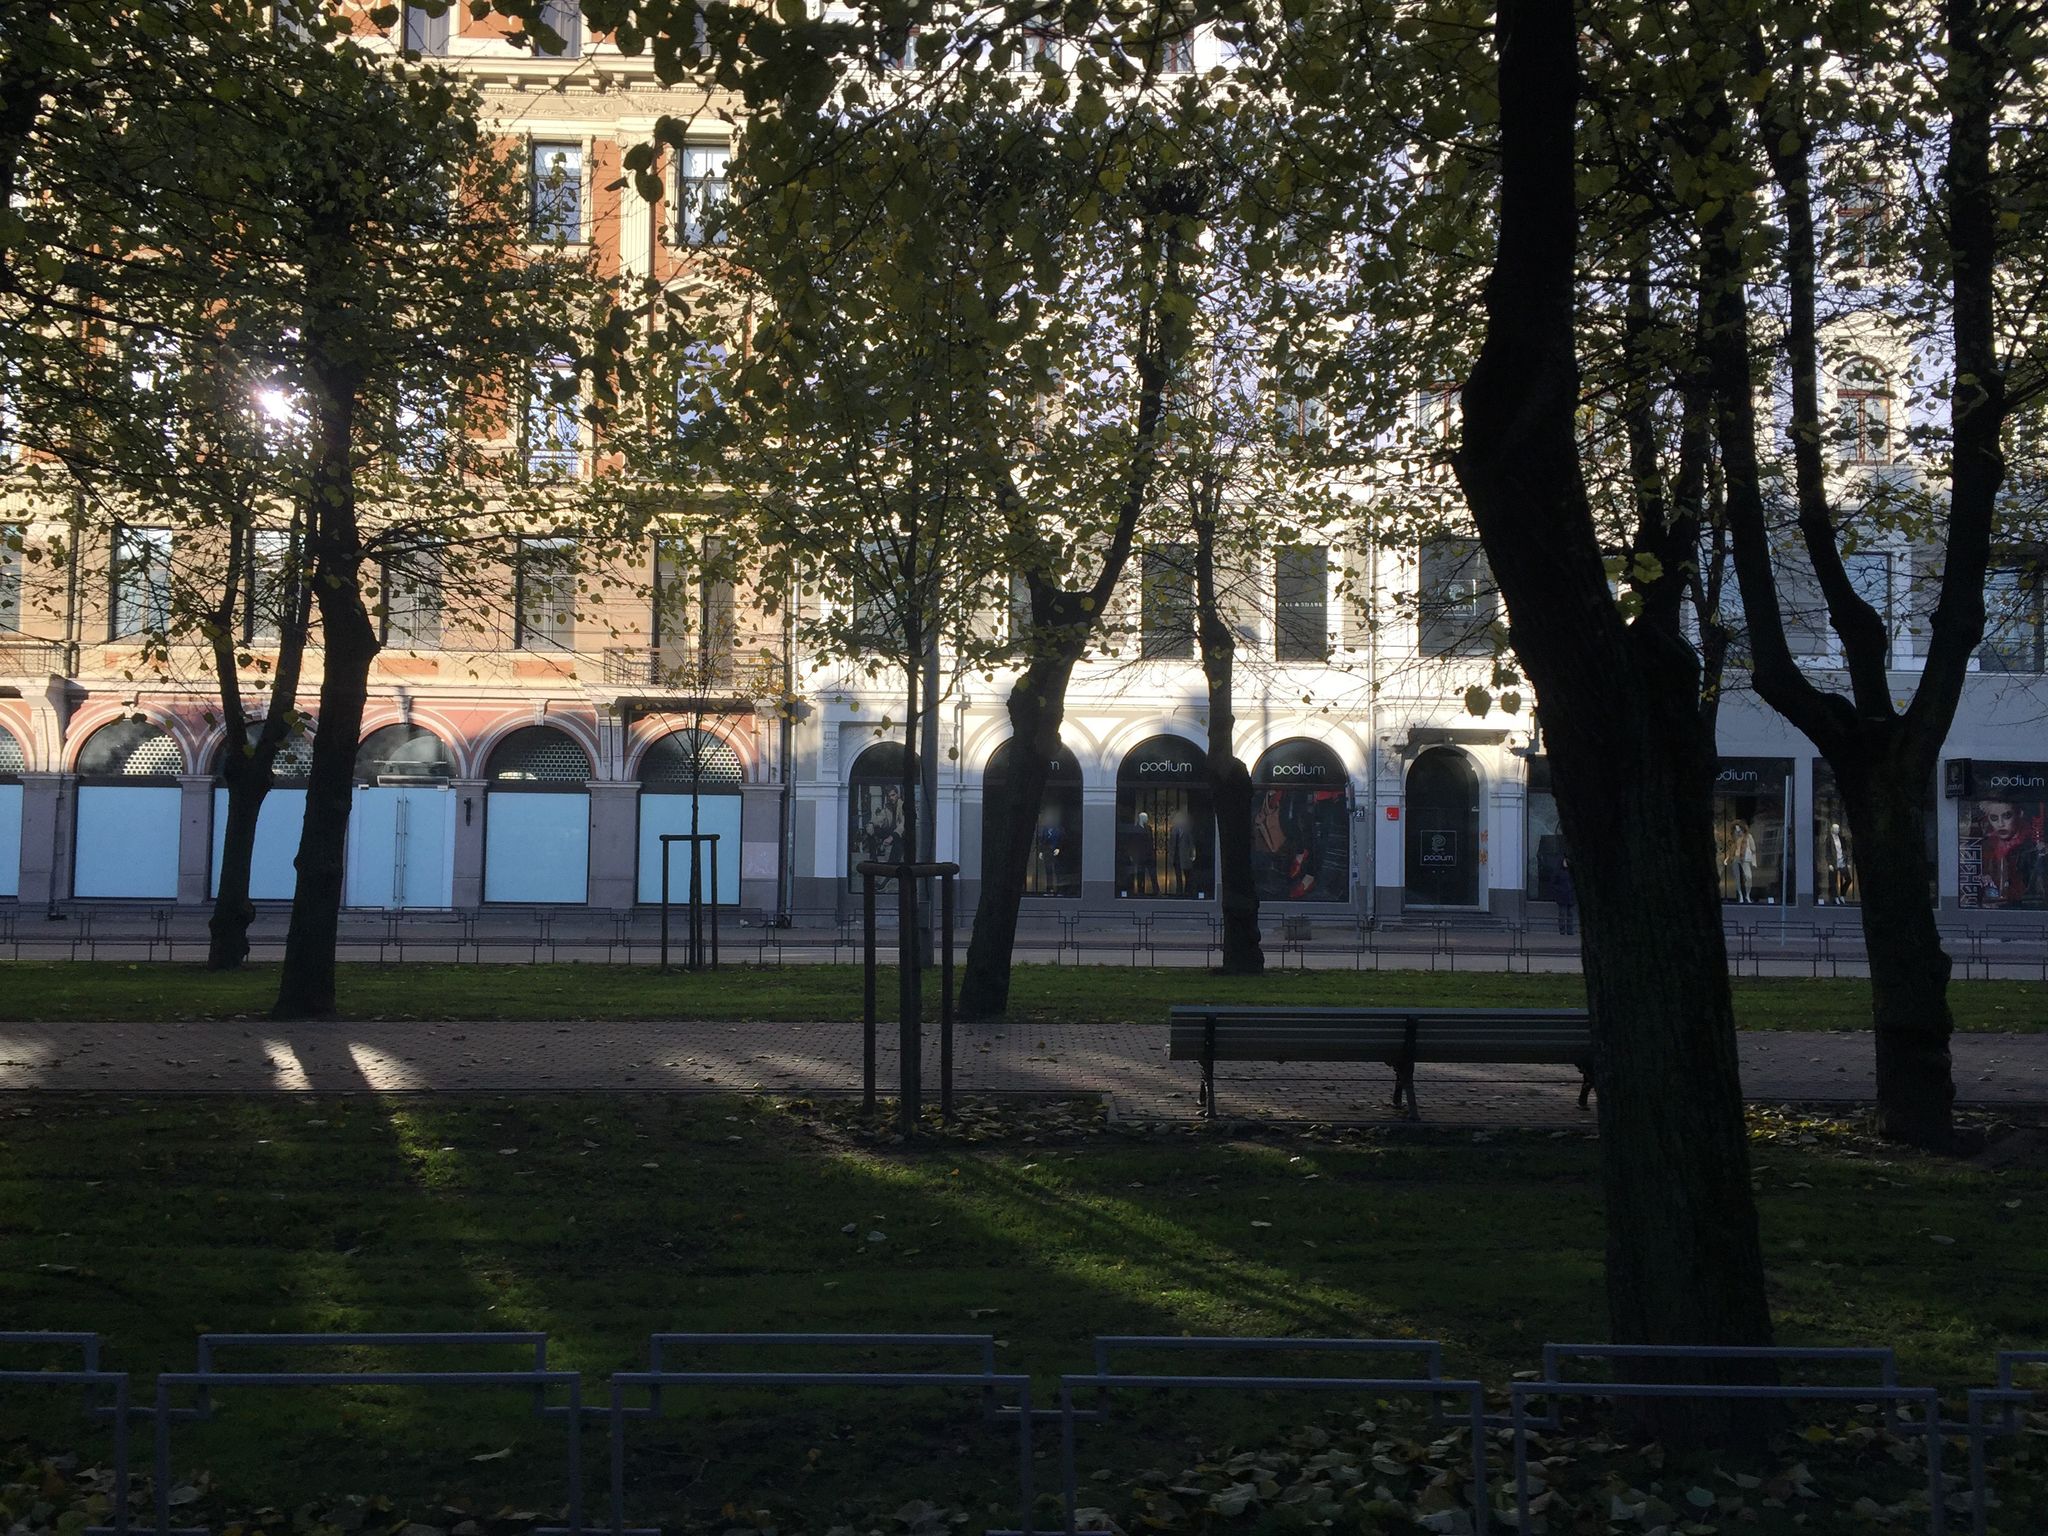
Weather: clear
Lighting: day
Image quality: slightly poor
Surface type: walking surface
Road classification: footway
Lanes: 3
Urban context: urban centre
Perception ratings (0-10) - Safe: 6.97, Lively: 6.77, Beautiful: 2.32, Boring: 7.03, Depressing: 5.28, Wealthy: 7.67